【题型】填空题　【知识点】解析几何　【难度】medium
已知双曲线$C$:$\frac{x^2}{a^2}-\frac{y^2}{b^2}=1$的左、右焦点分别为$F_1,F_2$，过点$F_2$且倾斜角为$60^\circ$的直线$l$交$C$的右支于$A,B$两点（$A$在$x$轴上方），且满足$\overrightarrow{AF_2}=t\overrightarrow{F_2B}(t>3)$，则双曲线$C$的离心率是\_\_\_（结果用$t$表示）
【解答】
【答案】$\frac{2t-2}{t+1}$

【知识点】求平面两点间的距离、求双曲线的离心率或离心率的取值范围、双曲线向量共线比例问题

【分析】设$A(x_1,y_1),B(x_2,y_2)$，根据两点间距离公式表示$|AF_2|,|BF_2|$，由直线$l$倾斜角的大小得出$x_1-x_2=\frac{1}{2}|AB|$，并结合向量共线的关系进行计算得出结果．

【详解】设$A(x_1,y_1),B(x_2,y_2),x_1>x_2>a$，$F_2(c,0)$，

由点$A(x_1,y_1)$在双曲线$C$:$\frac{x^2}{a^2}-\frac{y^2}{b^2}=1$上得$\frac{x_1^2}{a^2}-\frac{y_1^2}{b^2}=1$，即$y_1^2=\frac{b^2}{a^2}x_1^2 - b^2$．

则$|AF_2|=\sqrt{(x_1-c)^2+y_1^2}=\sqrt{x_1^2-2cx_1+c^2+\frac{b^2}{a^2}x_1^2-b^2}$

$=\sqrt{\frac{c^2}{a^2}x_1^2-2cx_1+a^2}=\left|\frac{c}{a}x_1 - a\right|=\frac{c}{a}x_1 - a$，

同理，$|BF_2|=\frac{c}{a}x_2 - a$，如图，由直线$l$倾斜角为$60^\circ$可知，$x_1-x_2=BH=\frac{1}{2}|AB|$，

$\therefore x_1-x_2=\frac{1}{2}\left(\frac{c}{a}x_1 - a + \frac{c}{a}x_2 - a\right)$，

$\because \overrightarrow{AF_2}=t\overrightarrow{F_2B}$,$\therefore t=\frac{|AF_2|}{|BF_2|}=\frac{\frac{c}{a}x_1 - a}{\frac{c}{a}x_2 - a}$，

设$\frac{c}{a}x_1 - a=m$,$\frac{c}{a}x_2 - a=n$，则$\frac{c}{a}x_1 - \frac{c}{a}x_2 = m-n \Rightarrow x_1-x_2=\frac{a}{c}(m-n)$，

$\therefore \frac{a}{c}(m-n)=\frac{1}{2}(m+n)$，

$\therefore \frac{m}{n}=\frac{c+2a}{2a-c}=\frac{e+2}{2-e}=t$，

$\therefore e=\frac{2t-2}{t+1}$．
故答案为：$\frac{2t-2}{t+1}$．
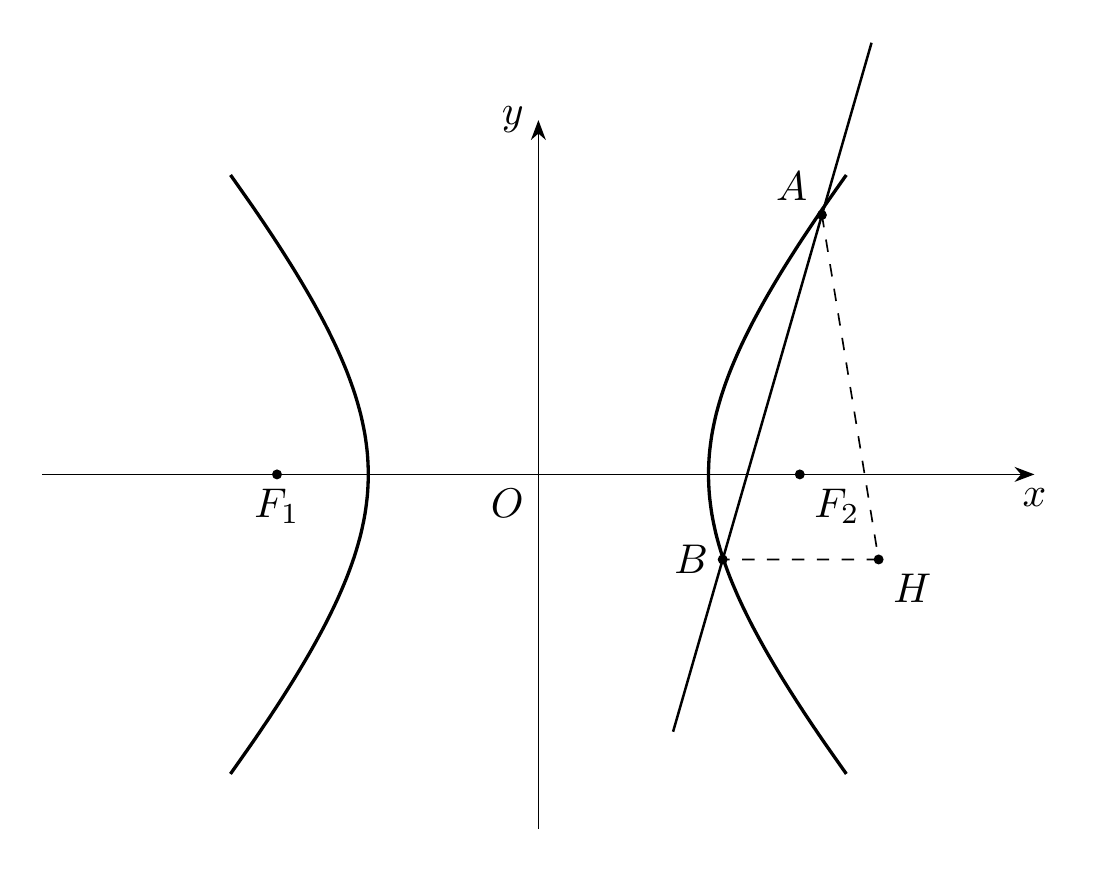